Question: I'm attempting to add an 'Export()' functionality to my MVC5 Code-First application using the <URL> library. On my View I have a MultiSelectList with all the values for my main Model properties:
'''
@Html.ListBox("PropertyList", typeof(InventoryTracker.Models.INV_Assets).GetProperties().Select(p => new SelectListItem { Text = p.Name, Value = p.Name, Selected = false }), new { @Id = "exportListBox" })
'''
This renders the following HTML:
'''
<select Id="exportListBox" id="PropertyList" multiple="multiple" name="PropertyList"><option value="Id">Id</option>
<option value="Model_Id">Model_Id</option>
<option value="Model">Model</option>
<option value="Manufacturer_Id">Manufacturer_Id</option>
<option value="Manufacturer">Manufacturer</option>
<option value="Type_Id">Type_Id</option>
<option value="Type">Type</option>
<option value="Location_Id">Location_Id</option>
<option value="Location">Location</option>
<option value="Vendor_Id">Vendor_Id</option>
<option value="Vendor">Vendor</option>
<option value="Status_Id">Status_Id</option>
<option value="Status">Status</option>
<option value="ip_address">ip_address</option>
<option value="mac_address">mac_address</option>
<option value="note">note</option>
<option value="owner">owner</option>
<option value="cost">cost</option>
<option value="po_number">po_number</option>
<option value="description">description</option>
<option value="invoice_number">invoice_number</option>
<option value="serial_number">serial_number</option>
<option value="asset_tag_number">asset_tag_number</option>
<option value="acquired_date">acquired_date</option>
<option value="disposed_date">disposed_date</option>
<option value="verified_date">verified_date</option>
<option value="created_date">created_date</option>
<option value="created_by">created_by</option>
<option value="modified_date">modified_date</option>
<option value="modified_by">modified_by</option>
</select>
'''
This is the setup for my '[Export]' button (hyperlink):
'''
@*<a href="/Export/ExportUsingEPPlus" class="btn btn-default btn-sm noDecoration exportBtn"><span class="glyphicon glyphicon-export"> Export - EPPlus</span></a>*@
<a href="#" class="btn btn-default btn-sm noDecoration exportBtn"><span class="glyphicon glyphicon-export"> Export - EPPlus</span></a>
'''
What I can't figure out now is how to get all of the selected values in the MultiSelectList and pass them to my Controller to dictate what fields should be exported to Excel.
'''
@section Scripts {
<script type="text/javascript">
$(document).ready(function () {
$("a.exportBtn").on("click", function (e) {
e.preventDefault();
alert("Export button clicked!");
exportSelectedAssets();
});
function exportSelectedAssets() {
}
});
</script>
}
'''
This is what I have so far in my Controller using the EPPlus library. Currently it simply creates an '.xlsx' with one value in the '[A1]' cell. Once I pass the values from MultiSelectList into this controller, I want to loop through each value of the selected fields in my Table and output them:
'''
public ActionResult ExportUsingEPPlus()
{
//FileInfo newExcelFile = new FileInfo(output);
ExcelPackage package = new ExcelPackage();
var ws = package.Workbook.Worksheets.Add("TestExport");
ws.Cells["A1"].Value = "Sample Export 1";
var memoryStream = new MemoryStream();
package.SaveAs(memoryStream);
string fileName = "Exported-InventoryAssets-" + DateTime.Now + ".xlsx";
string contentType = "application/vnd.openxmlformats-officedocument.spreadsheetml.sheet";
memoryStream.Position = 0;
return File(memoryStream, contentType, fileName);
}
'''
I was considering JSON for posting all selected values to my Controller, but I'm not sure if this is the best route for this situation? Can someone with more experience weigh in on this?
---
:
Attempting <URL> suggestion, I created a 'ViewModel' - 'ExportAssetsViewModel':
'''
using System;
using System.Collections.Generic;
using System.Linq;
using System.Web;
namespace InventoryTracker.Models
{
public class ExportAssetsViewModel
{
public Dictionary<int, string> ListOfExportFields { get; set; }
public int[] SelectedFields { get; set; }
public ExportAssetsViewModel() {
ListOfExportFields = new Dictionary<int, string>() {
{1, "Model"},
{2, "Manufacturer"},
{3, "Type"},
{4, "Location"},
{5, "Vendor"},
{6, "Status"},
{7, "ip_address"},
{8, "mac_address"},
{9, "note"},
{10, "owner"},
{11, "cost"},
{12, "po_number"},
{13, "description"},
{14, "invoice_number"},
{15, "serial_number"},
{16, "asset_tag_number"},
{17, "acquired_date"},
{18, "disposed_date"},
{19, "verified_date"},
{20, "created_date"},
{21, "created_by"},
{22, "modified_date"},
{23, "modified_by"},
};
}
}
}
'''
I then placed my 'MultiSelectList' on my 'ExportController - Index' View within an 'HTML.BeginForm()':
'''
@using (Html.BeginForm())
{
@Html.ListBox("PropertyList", typeof(InventoryTracker.Models.INV_Assets).GetProperties().Select(p => new SelectListItem { Text = p.Name, Value = p.Name, Selected = false }), new { @Id = "exportListBox" })
<input type="submit" value="ExportUsingEPPlus" />
}
'''
and on my 'ExportUsingEPPlus()' Action modified it as demonstrated:
'''
[HttpPost]
public ActionResult ExportUsingEPPlus(ExportAssetsViewModel model)
{
var exportFields = new List<string>();
foreach(var selectedField in model.SelectedFields)
{
exportFields.Add(model.ListOfExportFields.First(s => s.Key == selectedField).Value);
}
//FileInfo newExcelFile = new FileInfo(output);
ExcelPackage package = new ExcelPackage();
var ws = package.Workbook.Worksheets.Add("TestExport");
ws.Cells["A1"].Value = "Sample Export 1";
var memoryStream = new MemoryStream();
package.SaveAs(memoryStream);
string fileName = "Exported-InventoryAssets-" + DateTime.Now + ".xlsx";
string contentType = "application/vnd.openxmlformats-officedocument.spreadsheetml.sheet";
memoryStream.Position = 0;
return File(memoryStream, contentType, fileName);
}
'''
When I click my form input button however, my break point at the start of 'ExportUsingEPPlus()' Controller Action is not being hit? All that occurs is the page appears to refresh and my selects get cleared out from the 'MultiSelectList'...?
---
:
Changed the '@model' on my 'Index' View from 'InventoryTracker.Models.INV_Assets' to 'InventoryTracker.Models.ExportAssetsViewModel', but 'm.SelectedFields' and 'Model.ListOfExportFields' in my 'ListBoxFor()' are getting flagged for the model not containing a definiton for them?
'''
@using GridMvc.Html
@using System.Collections.Generic
@using System.Web.Mvc
@using MvcCheckBoxList.Model
@model InventoryTracker.Models.ExportAssetsViewModel
@{
ViewBag.Title = "Index";
Layout = "~/Views/Shared/_Layout.cshtml";
}
<h2>Export</h2>
@using (Html.BeginForm("ExportUsingEPPlus", "Export", FormMethod.Post))
{
@Html.ListBoxFor(m => m.SelectedFields, new MultiSelectList(Model.LisOfExportFields, "Key", "Value"), new { @class = "form-control", style = "height: 250px;" })
<input type="submit" value="ExportUsingEPPlus" />
}
'''
---
:
I noticed when hovering over the 'm => m' in my 'ListBoxFor()' that my View seemed to think it was still using the model 'INV_Assets' even though I had redefined my '@model' as 'InventoryTracker.Models.ExportAssetsViewModel'. I retyped my '@model' definition and now 'm' simply shows as '(parameter) TModel m'...?
Since I created the 'ExportAssetsViewModel' after my previous attempts using the 'ExportController' with the idea of passing selected values via JS/AJAX, I thought I would make a new controller based upon 'ExportAssetsViewModel'. Attempting this though led to the following error:

Now '@Html.ListBoxFor(m => m.SelectedFields, new MultiSelectList(Model.ListOfExportFields, "Key", "Value"), new { @class = "form-control", style = "height: 250px;" })' flags as: '"The type arguments for method 'System.Web.Mvc.Html.SelectExtensions.ListBoxFor<.....> cannot be inferred from the usage. Try specifying the type arguments explicitly."'
Can anyone help with this?
---
:
Disregard EDIT3. I wasn't passing 'ExportAssetsViewModel' to the 'View'. Fixed below:
:
'''
public ActionResult Index()
{
//var assetList = _db.INV_Assets.ToList();
//return View(assetList);
ExportAssetsViewModel expViewMod = new ExportAssetsViewModel();
return View(expViewMod);
}
'''
:
'''
@using System.Collections.Generic
@using System.Web.Mvc
@model InventoryTracker.Models.ExportAssetsViewModel
@{
ViewBag.Title = "Index";
Layout = "~/Views/Shared/_Layout.cshtml";
}
<h2>Export</h2>
<p>Please select which Asset fields to Export to Excel:</p>
@using (Html.BeginForm("ExportUsingEPPlus", "Export", FormMethod.Post))
{
@Html.ListBoxFor(m => m.SelectedFields, new MultiSelectList(Model.ListOfExportFields, "Key", "Value"), new { @class = "form-control", style = "height: 250px;" })
<input type="submit" value="ExportUsingEPPlus" />
}
'''
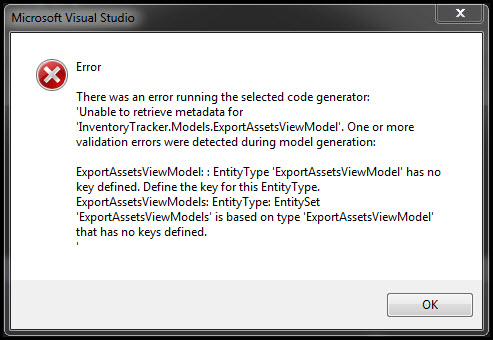
Answer: If you are not using Ajax do this:
Create a ViewModel (With a List Of fields, and an array to store the selected fields):
'''
public class ViewModel
{
public Dictionary<int, string> LisOfFields { get; set; }
public int[] SelectedFields { get; set; }
public ViewModel()
{
LisOfFields = new Dictionary<int, string>()
{
{1, "Field1"},
{2, "Field2"},
{3, "Field3"},
};
}
}
'''
Then Create a View where user can select fields
'''
@using (Html.BeginForm())
{
@Html.ListBoxFor(m => m.SelectedFields, new MultiSelectList(Model.LisOfFields, "Key", "Value"), new { @class = "form-control", style = "height: 250px;" })
<input type="submit" value="Export" />
}
'''
In the 'POST' Controller: (Note following method has syntax errors)
'''
[HttpPost]
public ActionResult Export(ViewModel model){
var exportFields = new List<string>();
foreach(var selectedfield in model.SelectedFields)
{
exportFields.Add(model.LisOfFields.First(s=> s.Key == selectedField).Value)
}
// EXPORT ALL in exportFields
}
'''
Change your FORM to this:
'''
@using (Html.BeginForm("ExportUsingEPPlus","Export", FormMethod.Post))
{
@Html.ListBoxFor(m => m.SelectedFields, new MultiSelectList(Model.LisOfFields, "Key", "Value"), new { @class = "form-control", style = "height: 250px;" })
<input type="submit" value="ExportUsingEPPlus" />
}
'''